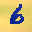
Label: 6